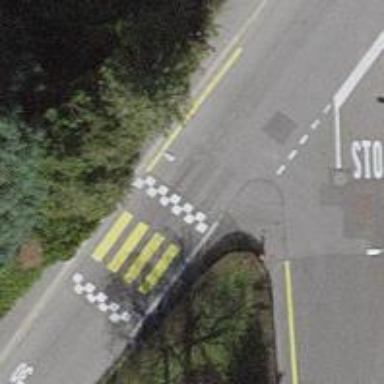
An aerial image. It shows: Marked crossing with zebra stripes on the road.